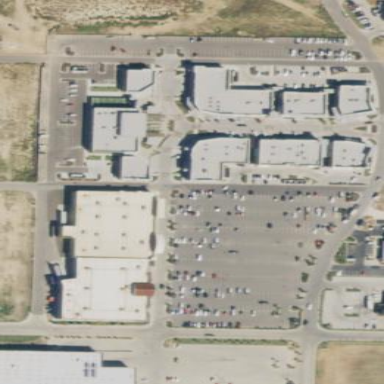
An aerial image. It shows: Retail area.